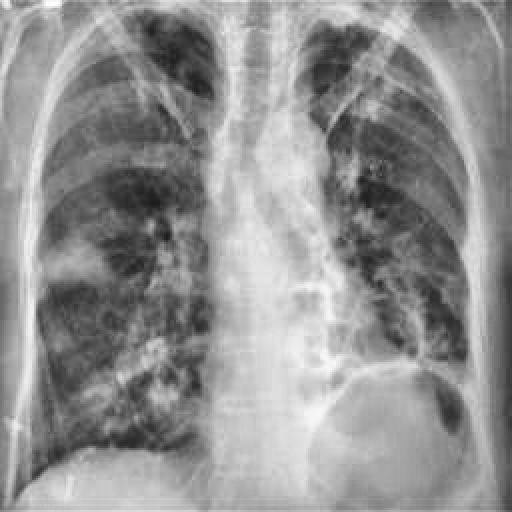
Finding: TUBERCULOSIS